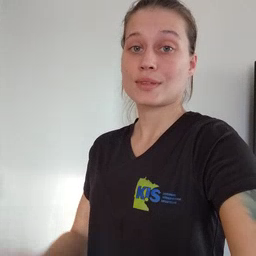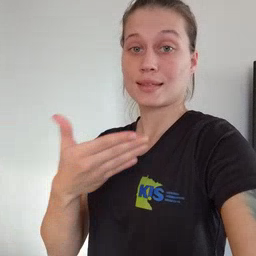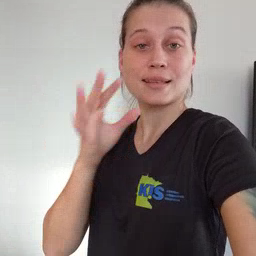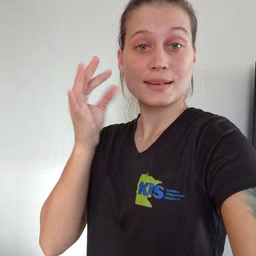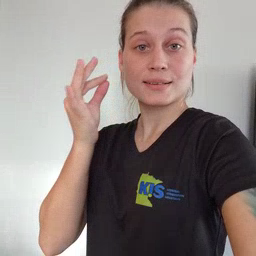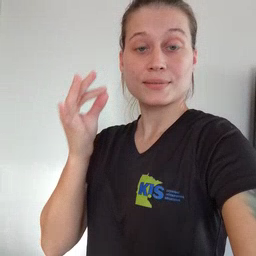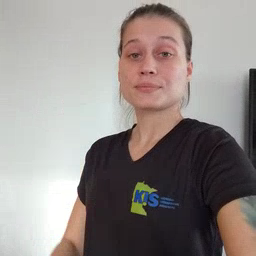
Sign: kitty